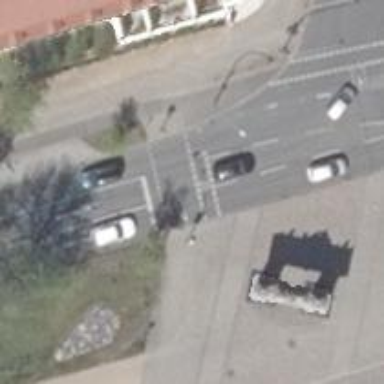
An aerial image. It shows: Road with traffic signals at the crossing.